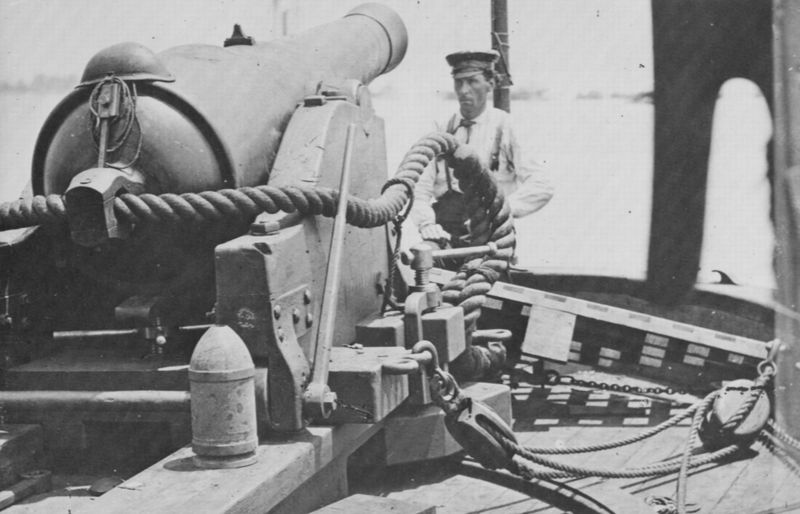
Titel: Hundert Pfund Kanone auf einem Dampfer der Rebellen
Künstler: Mathew B. Brady
Schlagwörter: himmel, mann, meer, schatten, wasser, weiß, grau, holz, hut, licht, schwarz, ausblick, hemd, kappe, mütze, gesicht, mensch, portrait, porträt, horizont, boden, strick, arbeit, boot, schiff, kette, ziehen, dielen, vorbereitung, arbeiter, bug, krieg, seemann, seile, tau, hat, military, people, soldier, white, black, gray, robe, detail, lciht, picture, metall, balken, gestell, taue, foto, fotografie, photographie, eisen, halterung, kanone, flaschenzug, kabel, seil, seilzug, winde, schwarz weiß, soldat, waffe, matrose, kugel, helm, photo, man, stark, boat, ocean, sea, ship, armor, helmet, metal, geschütz, kanonenrohr, stange, marine, hosenträger, deck, bänder, black and white, cap, träger, battle, aufnahme, schrauben, rope, sailor, tie, geschoss, person, rohr, schiffermütze, day, voile, mechanik, war, bottle, leitung, planke, spule, hebel, work, vorrichtung, worker, kanonenboot, shirt, müte, photograph, container, canon, granate, patrone, maat, weapon, gun, stahlhelm, kanonier, flansche, seeman, umlenkrolle, lock, blocks, bomb, winsche, shoot, machine, block, chain, 1900, kanona marinesoldat, wk1, cannon, tau#, navy, physical, ropes, sight, machinery, ww1, track, cannons, carrier, tackle, daytime, shooter, defense, cannonball, pulley, screws, mechanics, deckhand, seaman, crank, shiip, fussilage, munition, ballistics, hosenträer, fuse